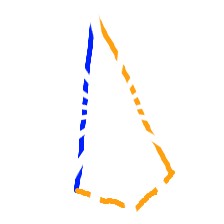
Shape: kite